Question: I made this layout trying to run away from the square interweb, but I'm finding very difficult to use the Z-index to overlap the backgrounds.

so far I have this code:
'''
<!--#############################################
ABOUT
##################################################-->
<div id="about" class="about margin-top ">
<div class="background-about">
<div class="container ">
<div class="row">
<div class="col-md-offset-9 col-md-3">
<h2>About us</h2>
</div>
</div>
<div class="row">
<div class=" col-md-12">
<img class="img-responsive" src="img/unlogical_logo_imagens.png"/>
</div>
</div>
<div class="row">
<div class="col-md-offset-5 col-md-7">
<p>Dia 22, as 2h </b><br>Hoje e dia de festea, e o teu aniversario gosto muito de aniversario festa e muito bom tao bom que vou cagar, e prontos em vez de colocar lorem ipsion imporum gravidaet enio coiso e tal vai sobre uma festaDia 22, as 2h levar picas na mao </b><br>Hoje e dia de festea, e o teu aniversario gosto muito de aniversario festa e muito bom tao bom que vou cagar, e prontos em vez de colocar lorem ipsion imporum gravidaet enio coiso e tal vai sobre uma festaDia 22, as 2h </b><br>Hoje e dia de festea</p>
</div>
</div>
</div>
</div>
</div>
<!--#############################################
CONTACTS
##################################################-->
<div id="contacts" class="contacts margin-bottom ">
<div class="background-contacts fadeInDown">
<div class="container">
<div class="row">
<div class="col-md-offset-8 col-md-4">
<h2>Get in Touch</h2>
</div>
</div>
<div class="row">
<div class="col-md-5">
<h4 class="text-center">info@unlogical.uk</h4>
<form action="form_process.php" method="post" name="contact_form">
<h5>Nome*</h5> <input name="nome" type="text"/>
<h5>E-mail*</h5> <input name="email" type="text"/>
<h5>Mensagem*</h5> <textarea name="mensagem"></textarea>
<h5><input name="Enviar" class="btnenviar" type="submit" value="Enviar">
</h5>
</form>
<div class="row">
<div class="col-md-12 ">
<!-- Begin MailChimp Signup Form -->
<link href="//cdn-images.mailchimp.com/embedcode/classic-081711.css" rel="stylesheet" type="text/css">
<div id="mc_embed_signup">
<form action="//unlogical.us10.list-manage.com/subscribe/post?u=83f9f68950845e6c634dd8200&amp;id=82cabd68de" method="post" id="mc-embedded-subscribe-form" name="mc-embedded-subscribe-form" class="validate" target="_blank" novalidate>
<div id="mc_embed_signup_scroll">
<p>Subscribe our Newsletter</p>
<div class="mc-field-group">
<label for="mce-EMAIL">Email Address <span class="asterisk">*</span>
</label>
<input type="email" value="" name="EMAIL" class="required email" id="mce-EMAIL">
</div>
<div class="mc-field-group input-group">
<strong>Email Format </strong>
<ul><li><input type="radio" value="html" name="EMAILTYPE" id="mce-EMAILTYPE-0"><label for="mce-EMAILTYPE-0">Normal</label></li>
<li><input type="radio" value="text" name="EMAILTYPE" id="mce-EMAILTYPE-1"><label for="mce-EMAILTYPE-1">Only text</label></li>
</ul>
</div>
<div id="mce-responses" class="clear">
<div class="response" id="mce-error-response" style="display:none"></div>
<div class="response" id="mce-success-response" style="display:none"></div>
</div> <!-- real people should not fill this in and expect good things - do not remove this or risk form bot signups-->
<div style="position: absolute; left: -5000px;"><input type="text" name="b_83f9f68950845e6c634dd8200_82cabd68de" tabindex="-1" value=""></div>
<div class="clear"><input type="submit" value="Subscribe" name="subscribe" id="mc-embedded-subscribe" class="btnenviar"></div>
</div>
</form>
</div>
<script type='text/javascript' src='//s3.amazonaws.com/downloads.mailchimp.com/js/mc-validate.js'></script><script type='text/javascript'>(function($) {window.fnames = new Array(); window.ftypes = new Array();fnames[0]='EMAIL';ftypes[0]='email';fnames[1]='FNAME';ftypes[1]='text';fnames[2]='LNAME';ftypes[2]='text';}(jQuery));var $mcj = jQuery.noConflict(true);</script>
<!--End mc_embed_signup-->
</div>
</div>
</div>
<div class="col-md-offset-1 col-md-5">
<iframe width="550" height="450" frameborder="0" style="border:0" src="https://www.google.com/maps/embed/v1/place?q=Lisboa%2C%20Portugal&key=AIzaSyAgl9y77GTrQ5NMnggxIiAZAodYOYEThvM">
</iframe>
<div class="row social_icons">
<div class="col-md-2">
<a href=""><img src="img/facebook.png" width="32" height="32" alt="Facebook UNlogical"/></a>
</div>
<div class="col-md-2">
<a href=""><img src="img/youtube.png" width="32" height="32" alt="Youtube UNlogical"/></a>
</div>
<div class="col-md-2">
<a href=""><img src="img/google.png" width="32" height="32" alt="Google+ UNlogical"/></a>
</div>
<div class="col-md-2">
<a href=""><img src="img/twitter.png" width="32" height="32" alt="Twitter UNlogical"/></a>
</div>
<div class="col-md-2">
<a href=""><img src="img/resident_advisor.png" width="32" height="32" alt="Resident Advisor UNlogical"/></a>
</div>
<div class="col-md-2">
<a href=""><img src="img/instagram.png" width="32" height="32" alt="Instagram UNlogical"/></a>
</div>
</div>
</div>
</div>
</div>
</div>
</div>
(grey background with shape)
.background-about {
padding-top: 150px;
padding-bottom: 150px;
background: url(../img/aboutbackground.png) no-repeat center ;
background-size: cover;
position: relative;
z-index: 3;
}
(the pattern on the left)
.background-contacts {
position: relative;
padding-top: 50px;
background: url(../img/texture.png) no-repeat -100px -450px;
z-index: 2;
}
'''
I positioned the pattern in a div wrapping the "contacts", and the grey pattern in another div wrapping "about", but they do not overlap, so that it can give the illusion that this is not a rectangle.
Is there another way to do it, or am I doing it wrong?
Thank you in advance!
Cheers
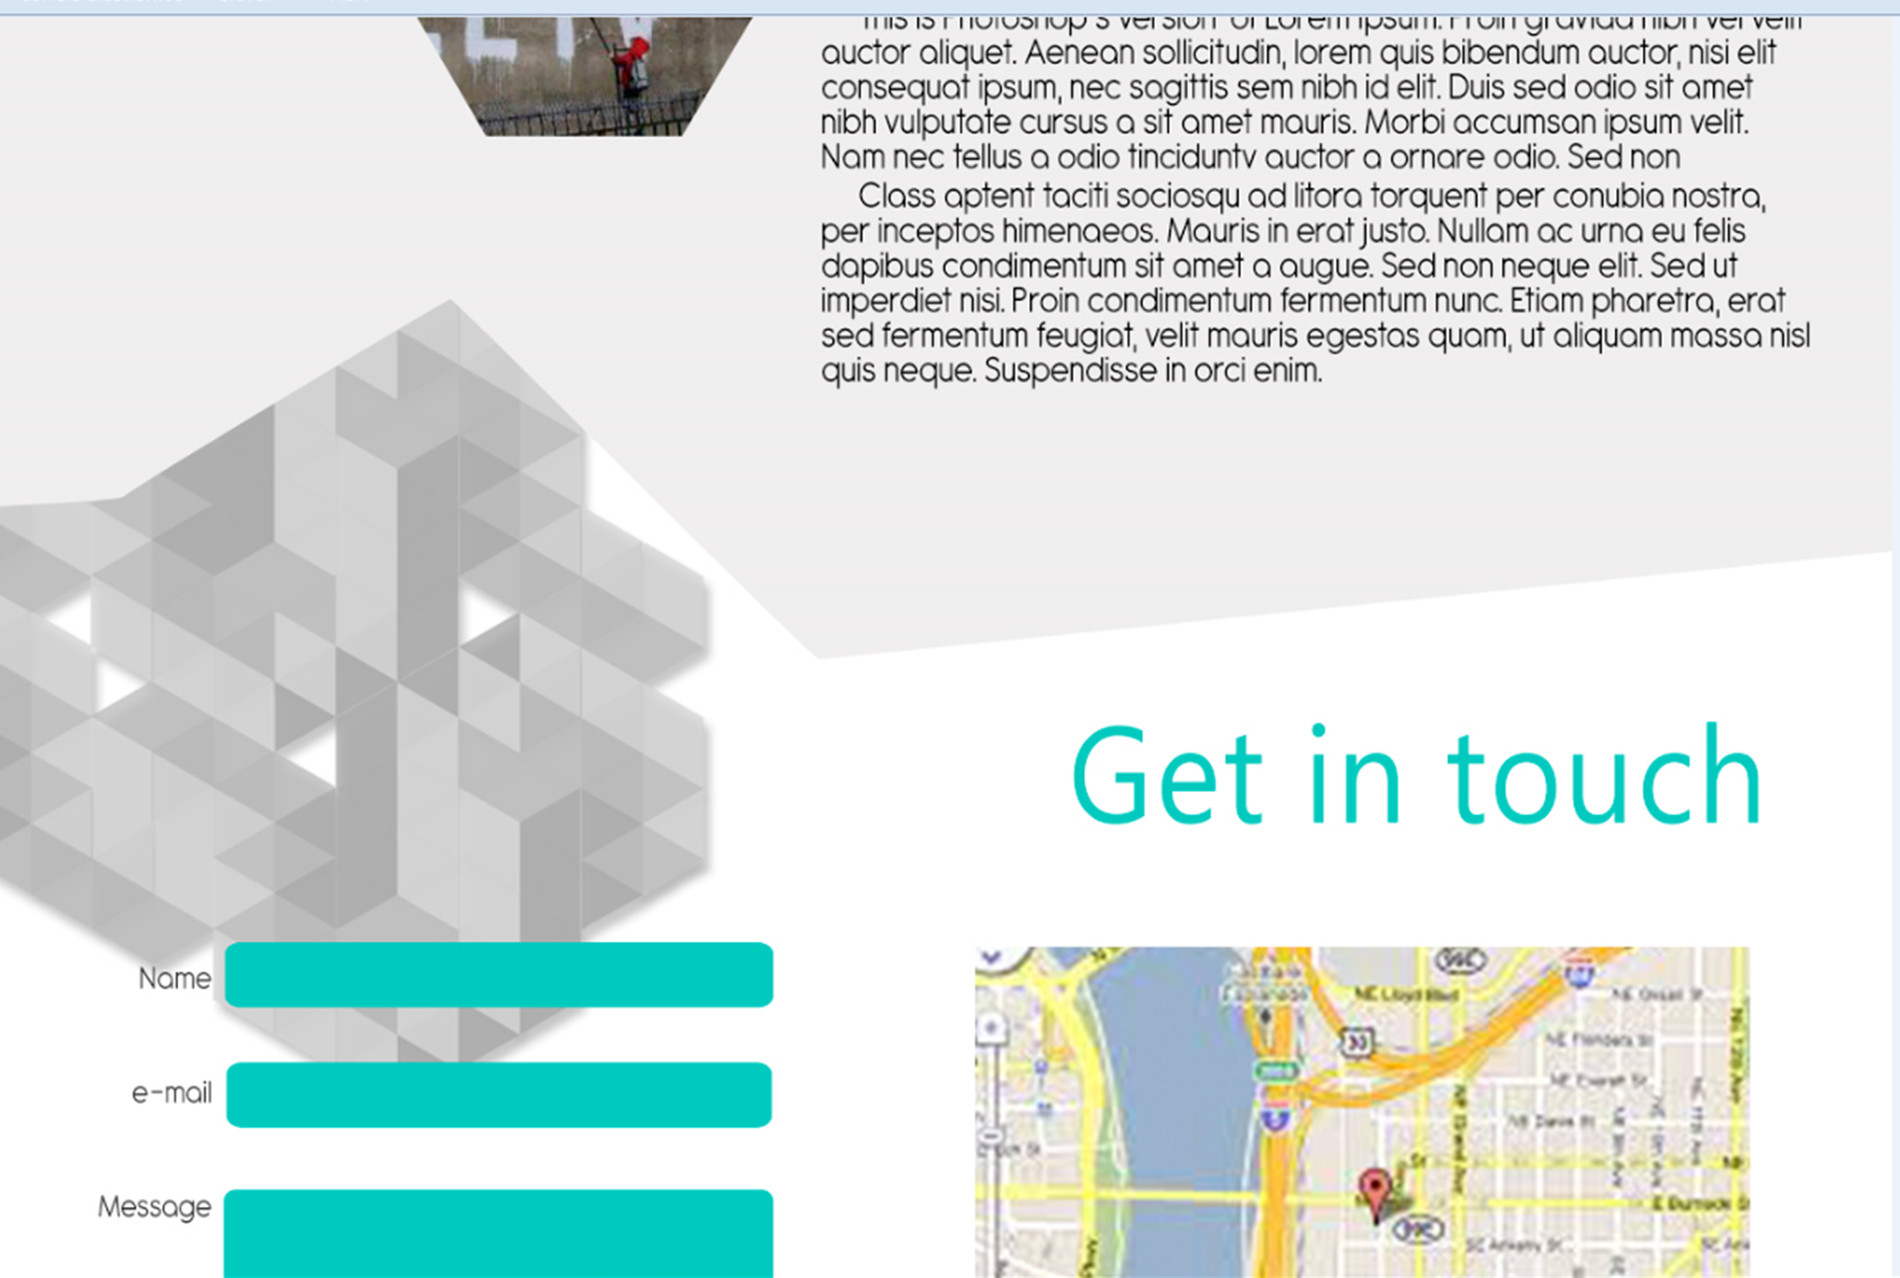
Answer: Use 'position:absolute' instead of relative as z-index wont work with relative.